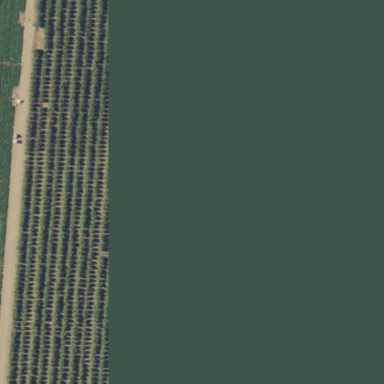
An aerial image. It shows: Orchard with field cropland.